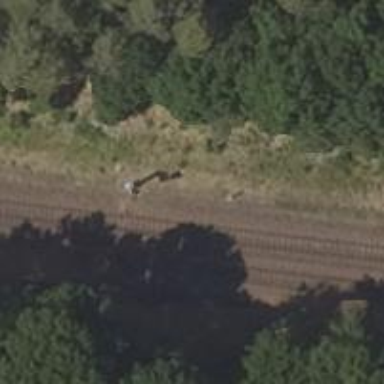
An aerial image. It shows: Railway signal.